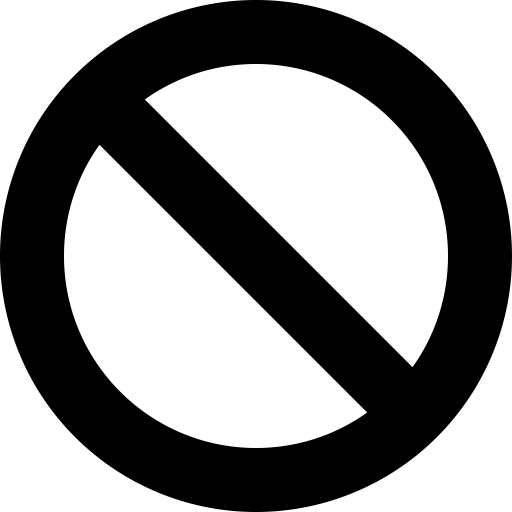
Tags: icon, FontAwesome, fa-icon, solid, ban